Question: I have this excel sheet that has a 'last updated' field in column N. I need to make this an automatic update to todays date, whenever the status in column H is changed for that row.
Can anyone help on a simple solution?
Thank you in advance!
Kriss

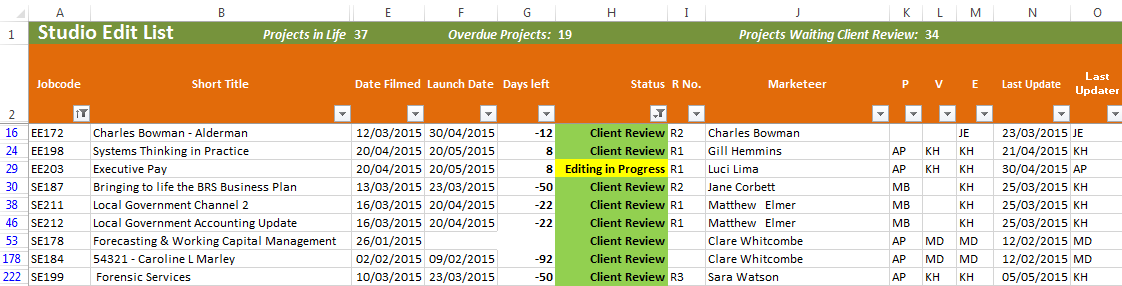
Answer: Include the following in the worksheet code area:
'''
Private Sub Worksheet_Change(ByVal Target As Range)
Dim rng As Range, r As Range, H As Range
Set H = Range("H:H")
Set rng = Intersect(H, Target)
If rng Is Nothing Then Exit Sub
Application.EnableEvents = False
For Each r In rng
Cells(r.Row, "N").Value = Date
Next r
Application.EnableEvents = True
End Sub
'''
Because it is worksheet code, it is very easy to install and automatic to use:
1. right-click the tab name near the bottom of the Excel window
2. select View Code - this brings up a VBE window
3. paste the stuff in and close the VBE window
If you have any concerns, first try it on a trial worksheet.
If you save the workbook, the macro will be saved with it.
If you are using a version of Excel later then 2003, you must save
the file as .xlsm rather than .xlsx
To remove the macro:
1. bring up the VBE windows as above
2. clear the code out
3. close the VBE window
To learn more about macros in general, see:
<URL>
and
<URL>
To learn more about Event Macros (worksheet code), see:
<URL>